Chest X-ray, PA view. Patient: 65 years old, sex M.
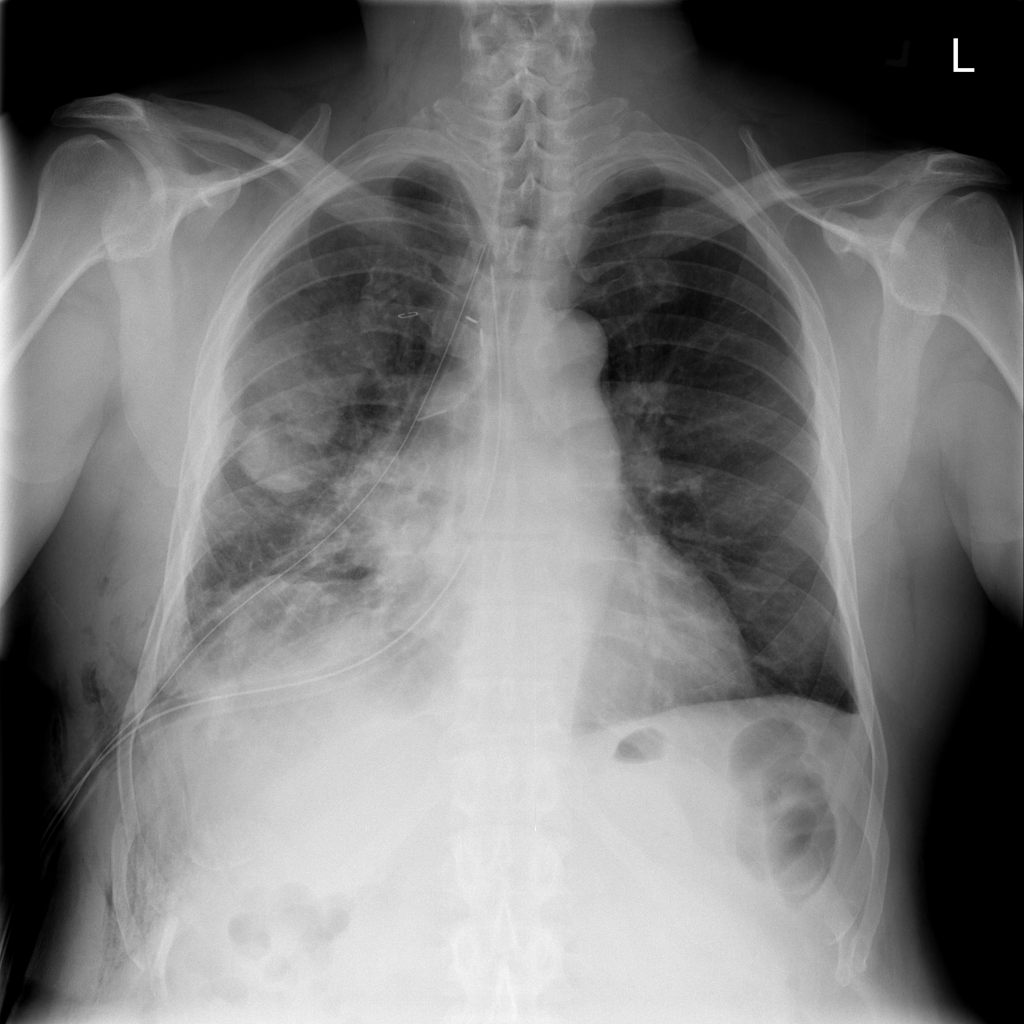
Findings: No Finding